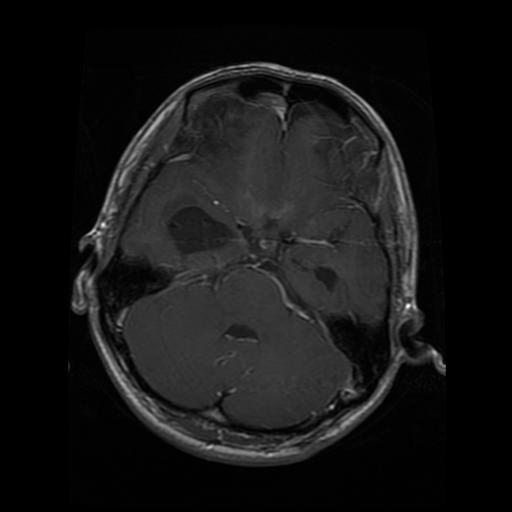
Label: glioma